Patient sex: F
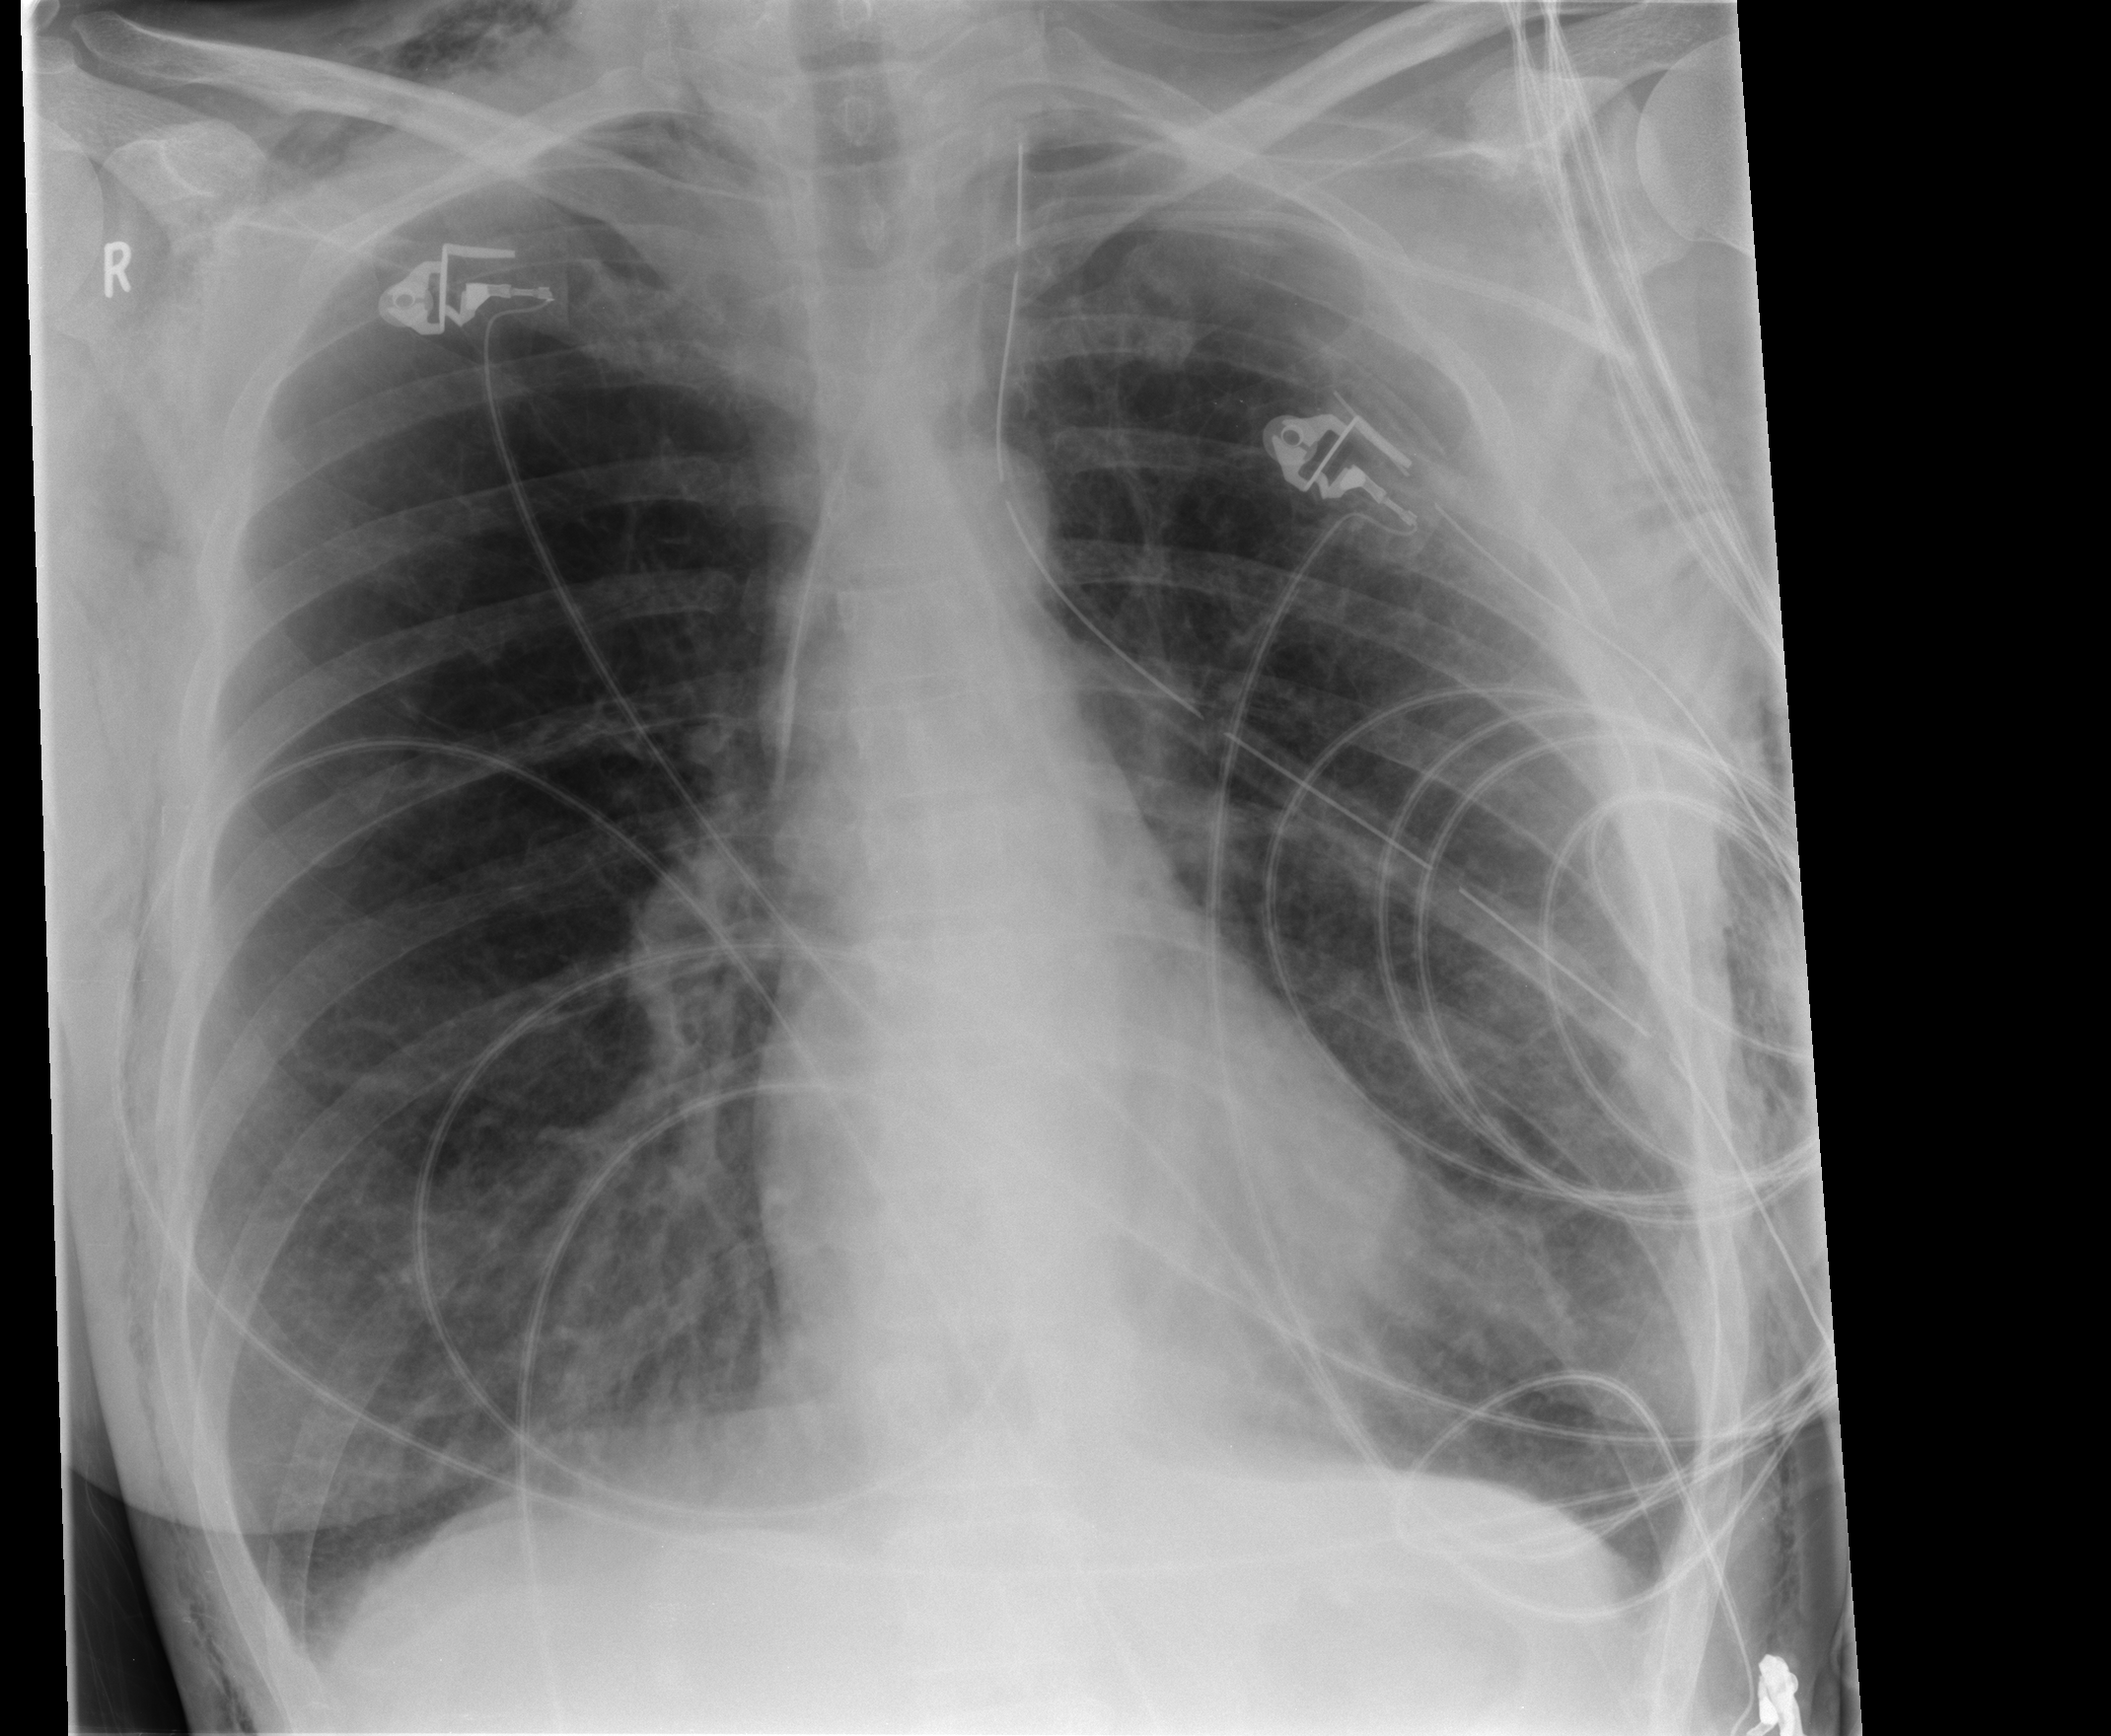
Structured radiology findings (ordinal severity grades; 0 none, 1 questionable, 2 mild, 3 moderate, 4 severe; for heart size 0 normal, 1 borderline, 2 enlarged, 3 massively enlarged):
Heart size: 0
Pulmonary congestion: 0
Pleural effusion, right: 0
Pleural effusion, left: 0
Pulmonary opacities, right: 0
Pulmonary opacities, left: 1
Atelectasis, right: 1
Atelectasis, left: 1